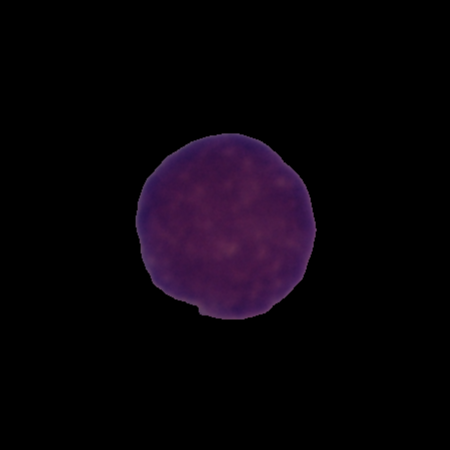
Label: healthy